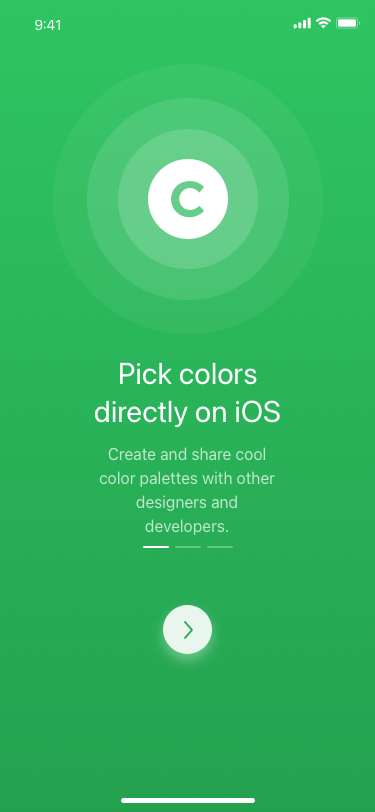
Text in this UI design:
Pick colors
directly on iOS
Create and share cool
color palettes with other
designers and developers.